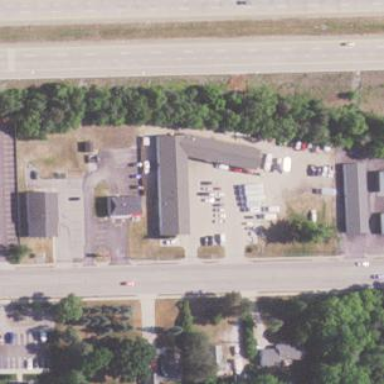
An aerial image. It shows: Building used as car repair shop.